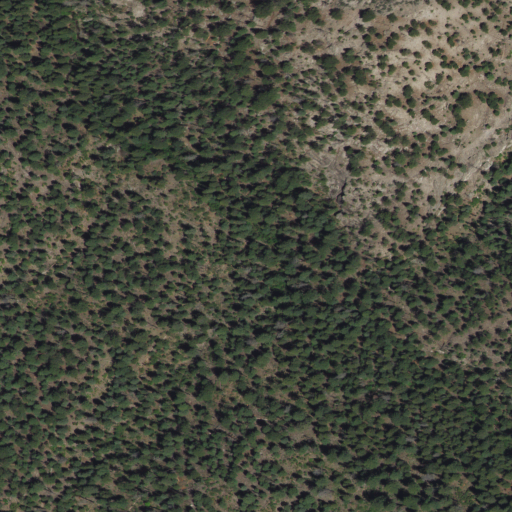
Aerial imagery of valley in New Mexico named Doubtful Canyon containing evergreen forest and shrub